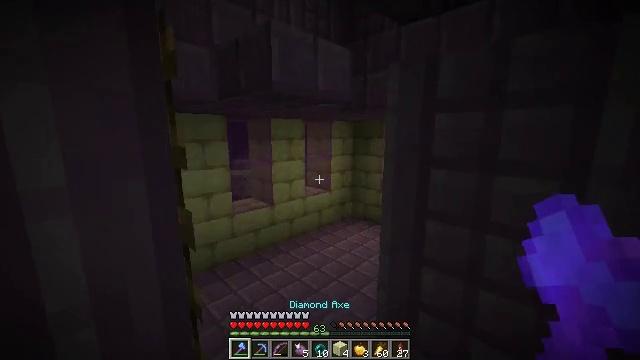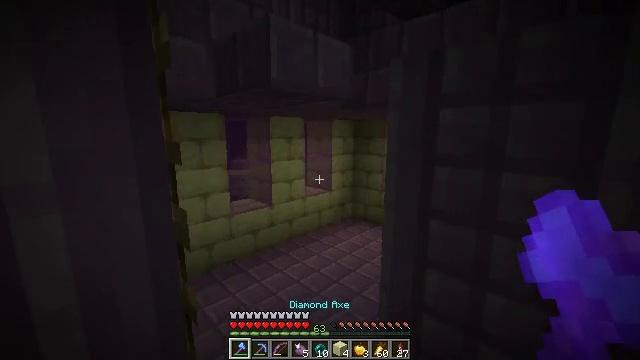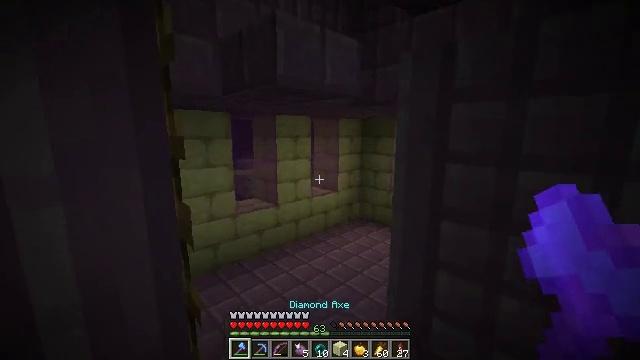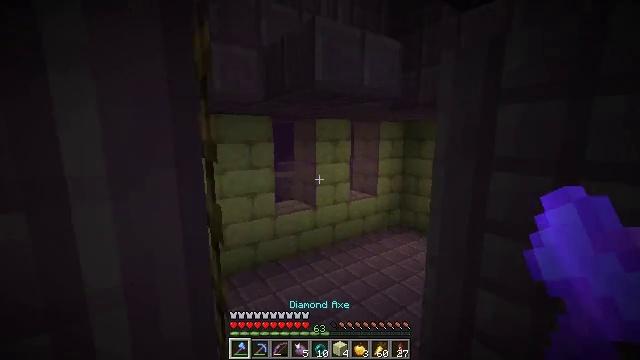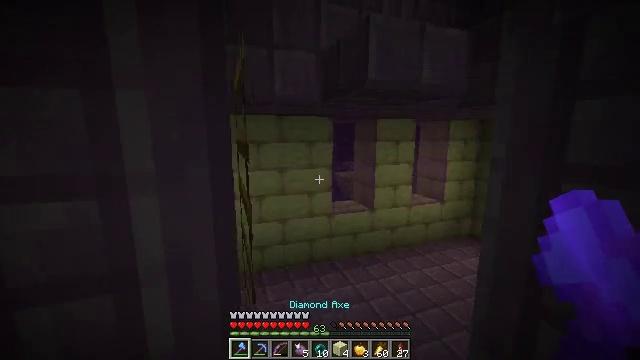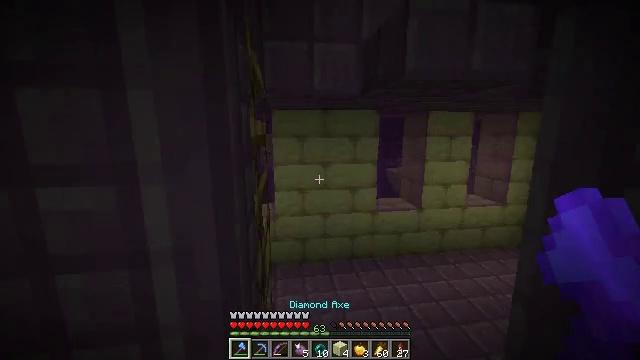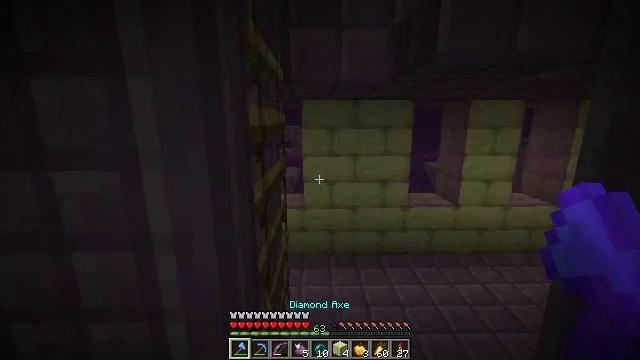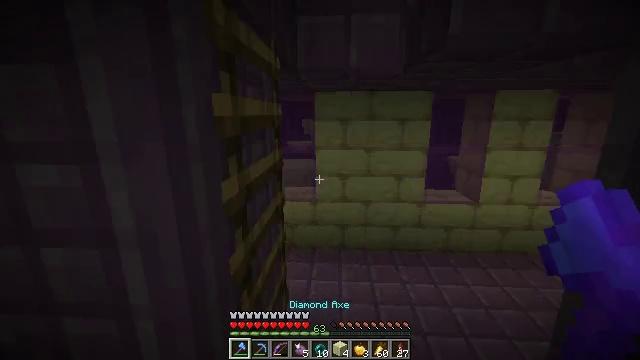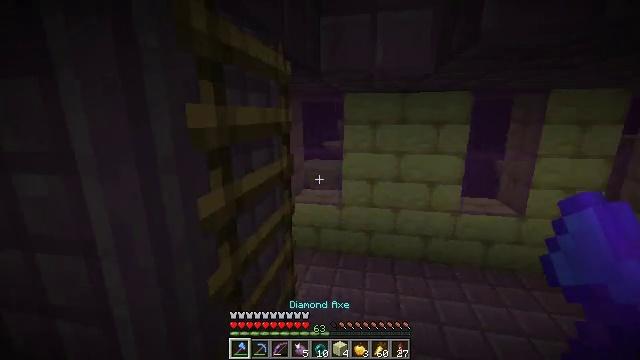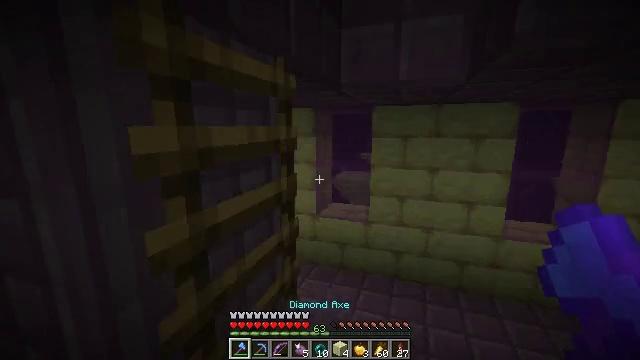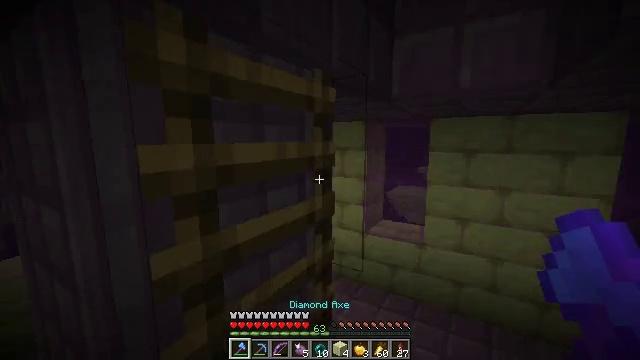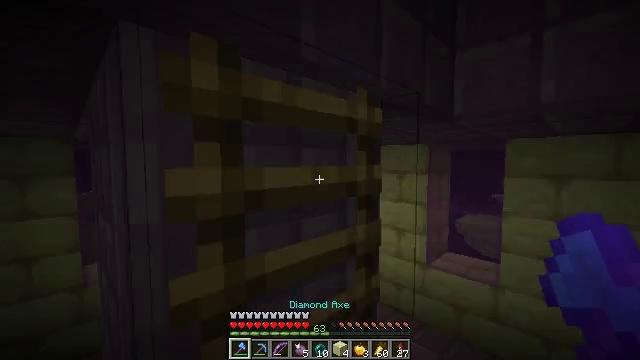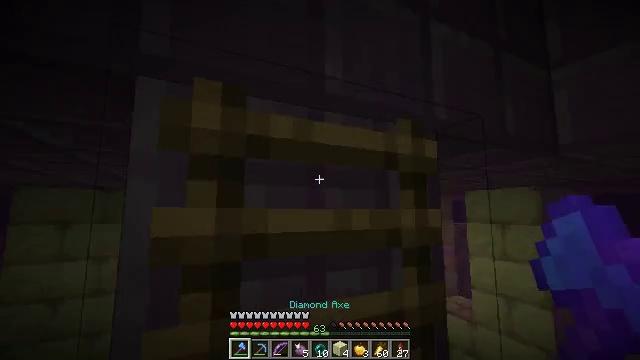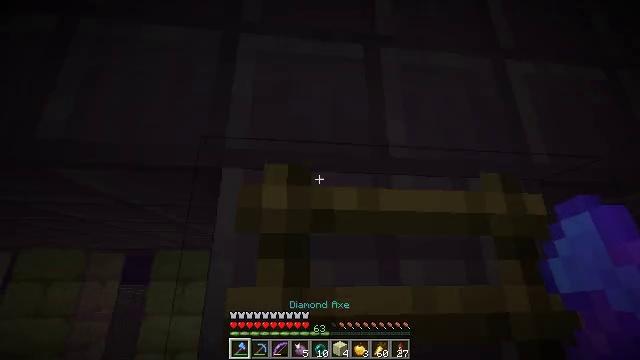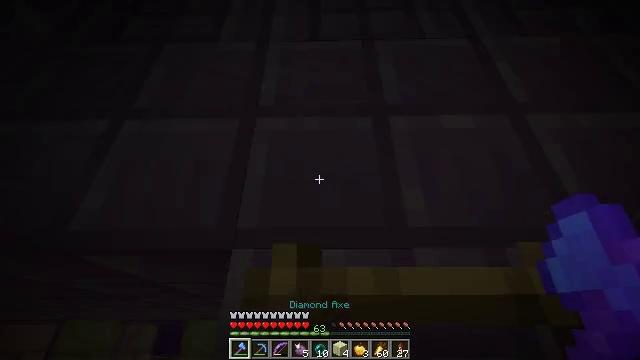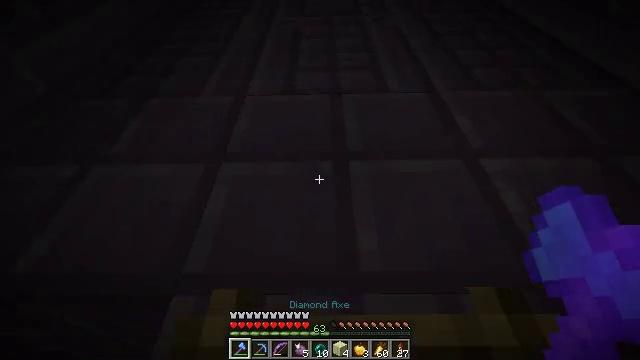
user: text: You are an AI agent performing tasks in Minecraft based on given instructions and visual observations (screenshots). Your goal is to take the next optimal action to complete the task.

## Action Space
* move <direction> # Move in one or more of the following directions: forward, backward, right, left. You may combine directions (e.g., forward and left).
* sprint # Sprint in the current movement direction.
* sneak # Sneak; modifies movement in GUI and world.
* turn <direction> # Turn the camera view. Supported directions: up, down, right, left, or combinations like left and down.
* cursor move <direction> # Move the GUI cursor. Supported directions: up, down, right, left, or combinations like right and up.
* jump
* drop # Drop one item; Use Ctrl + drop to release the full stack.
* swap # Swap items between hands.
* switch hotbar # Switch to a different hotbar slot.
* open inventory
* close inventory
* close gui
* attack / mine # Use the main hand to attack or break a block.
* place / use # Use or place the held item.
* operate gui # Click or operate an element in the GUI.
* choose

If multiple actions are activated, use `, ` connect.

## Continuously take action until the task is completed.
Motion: motion action
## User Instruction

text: Retrieve the purpur slab for building.
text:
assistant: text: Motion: no_op
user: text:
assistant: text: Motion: turn left
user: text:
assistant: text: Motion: move right, turn left
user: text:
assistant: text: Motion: move right, turn left
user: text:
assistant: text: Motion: move forward and move right, turn left and down
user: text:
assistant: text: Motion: move forward and move right, turn left and down
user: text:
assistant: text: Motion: move forward and move right, turn left and down
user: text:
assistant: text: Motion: move forward and move right, turn left
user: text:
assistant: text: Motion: move forward and move right, turn left and up
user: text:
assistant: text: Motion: move right, turn left and up
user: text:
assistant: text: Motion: move right, turn left and up
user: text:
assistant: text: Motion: move right, turn left and up
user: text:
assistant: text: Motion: turn left and up
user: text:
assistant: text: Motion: turn left and up
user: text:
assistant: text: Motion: turn up
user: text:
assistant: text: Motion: turn up
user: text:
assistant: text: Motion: move forward, turn up
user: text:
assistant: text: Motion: move forward, turn left and up, jump
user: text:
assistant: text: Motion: move forward, turn up, jump
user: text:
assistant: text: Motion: move forward, jump
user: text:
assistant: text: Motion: move forward, jump
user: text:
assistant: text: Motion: move forward, jump
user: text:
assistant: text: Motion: move forward, jump
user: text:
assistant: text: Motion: move forward, turn left, jump
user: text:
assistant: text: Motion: move forward, jump
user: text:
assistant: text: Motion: move forward, turn left and up, jump
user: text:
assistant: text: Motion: move forward, turn left and up, jump
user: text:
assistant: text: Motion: move forward, turn left and up, jump
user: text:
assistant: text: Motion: move forward, turn up, jump
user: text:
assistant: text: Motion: move forward and move left